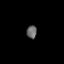
Tissue: prostate
Cell type: T cells
Senescence score: 0.7923
Nuclear area (px): 128
Mean DAPI intensity: 104.016